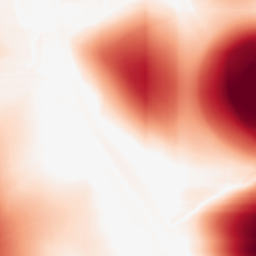
Category: morphological
Decomposition family: rolling_ball
Decomposition parameters: radius: 100
Upsampling method: linear_exact
Upsampling parameters: scale: 4
Upsampling scale: 4